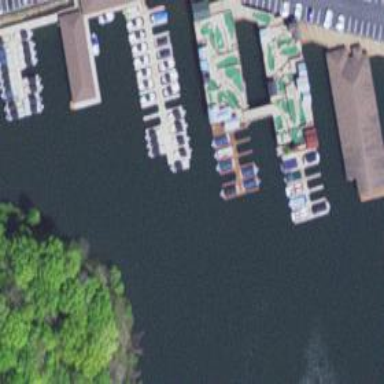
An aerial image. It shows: Pier with mooring facilities.